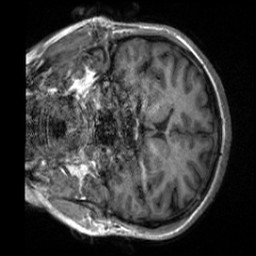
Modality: T1w
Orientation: coronal
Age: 33
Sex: female
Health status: healthy
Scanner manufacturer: siemens
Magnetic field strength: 3 T
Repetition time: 2 s
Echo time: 0.00232 s